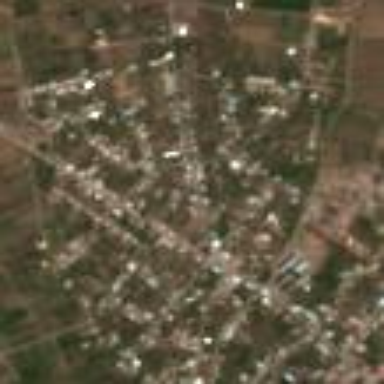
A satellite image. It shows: Residential area in village.